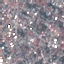
Label: Residential